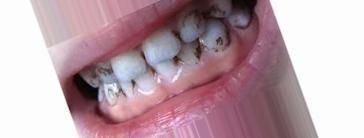
Condition: Tooth Discoloration